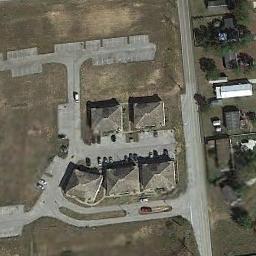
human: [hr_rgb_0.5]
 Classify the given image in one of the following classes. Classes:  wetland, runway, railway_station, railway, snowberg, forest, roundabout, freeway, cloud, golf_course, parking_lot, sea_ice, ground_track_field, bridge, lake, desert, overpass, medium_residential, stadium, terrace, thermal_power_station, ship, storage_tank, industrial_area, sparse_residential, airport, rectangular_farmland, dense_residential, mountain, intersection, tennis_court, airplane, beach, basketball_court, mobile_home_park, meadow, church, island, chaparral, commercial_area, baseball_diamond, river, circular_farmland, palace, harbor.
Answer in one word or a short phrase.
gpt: medium_residential